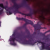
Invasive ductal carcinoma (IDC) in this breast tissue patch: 0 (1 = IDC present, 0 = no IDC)